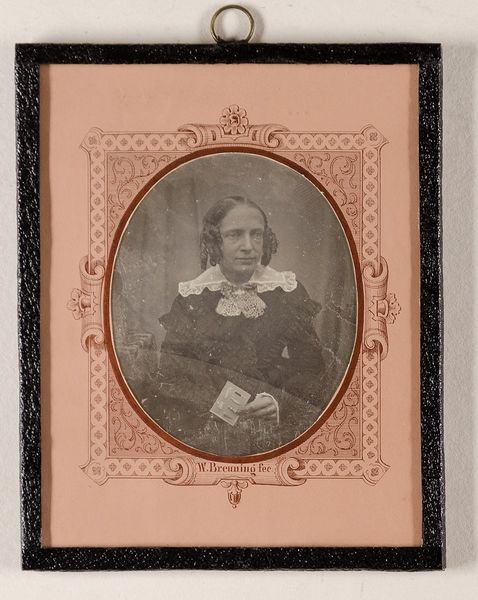
Titel: Unbekannte Frau
Künstler: Wilhelm Breuning
Standort: Hamburg
Institution: Museum für Kunst und Gewerbe Hamburg
Schlagwörter: frau, portrait, figur, person, foto, fotografie, photographie, photo, lichtbild, daguerreotypie, historische, bildwerke, angewandte und bildende kunst, hessische systematik, porträt, persönlichkeit, porträtfotografie, porträtphotographie, hüftbild